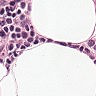
Metastatic tissue present: no